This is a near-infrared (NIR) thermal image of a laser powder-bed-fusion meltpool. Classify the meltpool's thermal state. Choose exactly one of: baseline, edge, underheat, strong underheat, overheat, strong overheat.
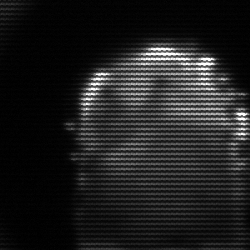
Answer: baseline